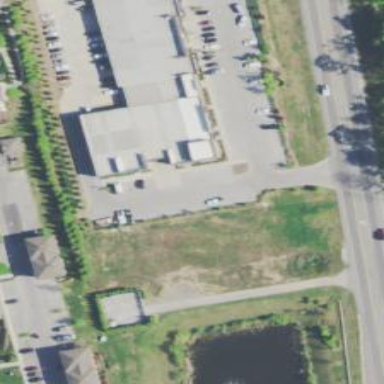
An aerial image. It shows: Commercial building.